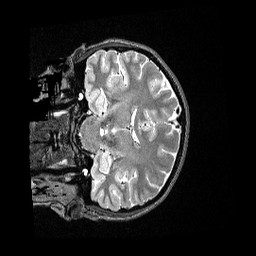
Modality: T2w
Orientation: coronal
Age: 28
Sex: female
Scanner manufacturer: siemens
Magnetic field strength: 3 T
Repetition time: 3.2 s
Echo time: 0.479 s